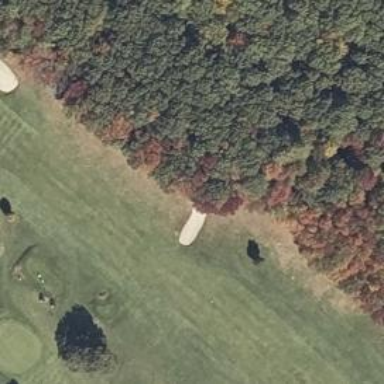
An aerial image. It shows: Grassy area designated as golf fairway.